Question: I need to have 2 draggable points in a figureCanvas. But I have a supplementary constraint: the 2 points must be linked by a line.
When I drag a point, of course (it wouldn't be funny otherwise), the line must be dynamically drawn, and still linked to the 2 points.

I managed to create the 2 draggable points, with this topic:
<URL>
I modified a bit the code to use it trough a subclass of FigureCanvas (to later include the graph in a PyQt application):
'''
import matplotlib.pyplot as plt
import matplotlib.patches as patches
class DraggablePoint:
# https://stackoverflow.com/questions/21654008/matplotlib-drag-overlapping-points-interactively
lock = None # only one can be animated at a time
def __init__(self, parent, x=0.1, y=0.1):
self.parent = parent
self.point = patches.Ellipse((x, y), 0.01, 0.03, fc='r', alpha=0.5)
self.x = x
self.y = y
parent.fig.axes[0].add_patch(self.point)
self.press = None
self.background = None
self.connect()
def connect(self):
'connect to all the events we need'
self.cidpress = self.point.figure.canvas.mpl_connect('button_press_event', self.on_press)
self.cidrelease = self.point.figure.canvas.mpl_connect('button_release_event', self.on_release)
self.cidmotion = self.point.figure.canvas.mpl_connect('motion_notify_event', self.on_motion)
def on_press(self, event):
if event.inaxes != self.point.axes: return
if DraggablePoint.lock is not None: return
contains, attrd = self.point.contains(event)
if not contains: return
self.press = (self.point.center), event.xdata, event.ydata
DraggablePoint.lock = self
# draw everything but the selected rectangle and store the pixel buffer
canvas = self.point.figure.canvas
axes = self.point.axes
self.point.set_animated(True)
canvas.draw()
self.background = canvas.copy_from_bbox(self.point.axes.bbox)
# now redraw just the rectangle
axes.draw_artist(self.point)
# and blit just the redrawn area
canvas.blit(axes.bbox)
def on_motion(self, event):
if DraggablePoint.lock is not self:
return
if event.inaxes != self.point.axes: return
self.point.center, xpress, ypress = self.press
dx = event.xdata - xpress
dy = event.ydata - ypress
self.point.center = (self.point.center[0]+dx, self.point.center[1]+dy)
canvas = self.point.figure.canvas
axes = self.point.axes
# restore the background region
canvas.restore_region(self.background)
# redraw just the current rectangle
axes.draw_artist(self.point)
# blit just the redrawn area
canvas.blit(axes.bbox)
def on_release(self, event):
'on release we reset the press data'
if DraggablePoint.lock is not self:
return
self.press = None
DraggablePoint.lock = None
# turn off the rect animation property and reset the background
self.point.set_animated(False)
self.background = None
# redraw the full figure
self.point.figure.canvas.draw()
self.x = self.point.center[0]
self.y = self.point.center[1]
def disconnect(self):
'disconnect all the stored connection ids'
self.point.figure.canvas.mpl_disconnect(self.cidpress)
self.point.figure.canvas.mpl_disconnect(self.cidrelease)
self.point.figure.canvas.mpl_disconnect(self.cidmotion)
'''
There will only be 2 points on the future graph, and I can access the other point from the class DraggablePoint trough self.parent.
I think I need to draw a line between the 2 points, in the function on_motion. But I tried and found nothing.
Do you have an idea about how to achieve that ?
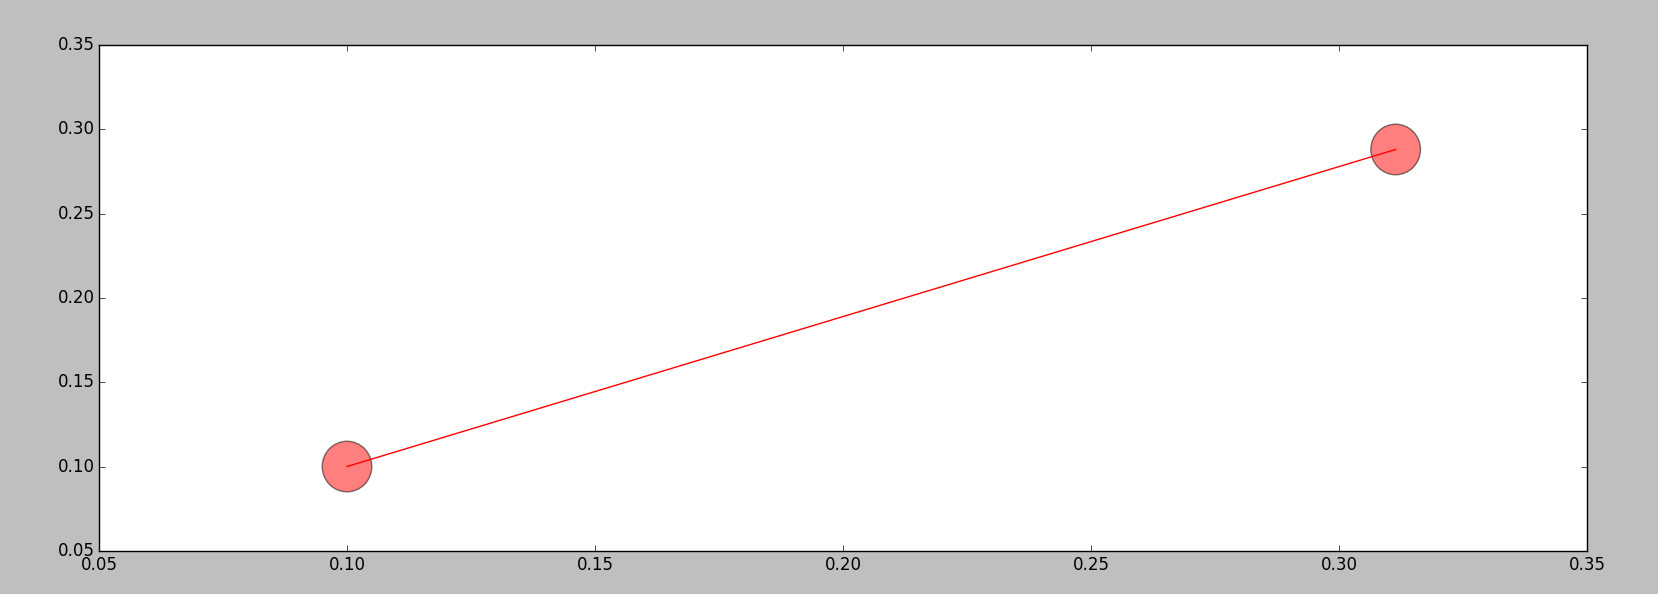
Answer: Ok I finally found the solution. I post it here for those who might need it. This code basically allow to have 2 draggable points linked by a line. If you move one of the points, the line follows. Very useful to make a baseline in scientific applications.
'''
import matplotlib.pyplot as plt
import matplotlib.patches as patches
from matplotlib.lines import Line2D
class DraggablePoint:
# http://stackoverflow.com/questions/21654008/matplotlib-drag-overlapping-points-interactively
lock = None # only one can be animated at a time
def __init__(self, parent, x=0.1, y=0.1, size=0.1):
self.parent = parent
self.point = patches.Ellipse((x, y), size, size * 3, fc='r', alpha=0.5, edgecolor='r')
self.x = x
self.y = y
parent.fig.axes[0].add_patch(self.point)
self.press = None
self.background = None
self.connect()
if self.parent.list_points:
line_x = [self.parent.list_points[0].x, self.x]
line_y = [self.parent.list_points[0].y, self.y]
self.line = Line2D(line_x, line_y, color='r', alpha=0.5)
parent.fig.axes[0].add_line(self.line)
def connect(self):
'connect to all the events we need'
self.cidpress = self.point.figure.canvas.mpl_connect('button_press_event', self.on_press)
self.cidrelease = self.point.figure.canvas.mpl_connect('button_release_event', self.on_release)
self.cidmotion = self.point.figure.canvas.mpl_connect('motion_notify_event', self.on_motion)
def on_press(self, event):
if event.inaxes != self.point.axes: return
if DraggablePoint.lock is not None: return
contains, attrd = self.point.contains(event)
if not contains: return
self.press = (self.point.center), event.xdata, event.ydata
DraggablePoint.lock = self
# draw everything but the selected rectangle and store the pixel buffer
canvas = self.point.figure.canvas
axes = self.point.axes
self.point.set_animated(True)
if self == self.parent.list_points[1]:
self.line.set_animated(True)
else:
self.parent.list_points[1].line.set_animated(True)
canvas.draw()
self.background = canvas.copy_from_bbox(self.point.axes.bbox)
# now redraw just the rectangle
axes.draw_artist(self.point)
# and blit just the redrawn area
canvas.blit(axes.bbox)
def on_motion(self, event):
if DraggablePoint.lock is not self:
return
if event.inaxes != self.point.axes: return
self.point.center, xpress, ypress = self.press
dx = event.xdata - xpress
dy = event.ydata - ypress
self.point.center = (self.point.center[0]+dx, self.point.center[1]+dy)
canvas = self.point.figure.canvas
axes = self.point.axes
# restore the background region
canvas.restore_region(self.background)
# redraw just the current rectangle
axes.draw_artist(self.point)
if self == self.parent.list_points[1]:
axes.draw_artist(self.line)
else:
self.parent.list_points[1].line.set_animated(True)
axes.draw_artist(self.parent.list_points[1].line)
self.x = self.point.center[0]
self.y = self.point.center[1]
if self == self.parent.list_points[1]:
line_x = [self.parent.list_points[0].x, self.x]
line_y = [self.parent.list_points[0].y, self.y]
self.line.set_data(line_x, line_y)
else:
line_x = [self.x, self.parent.list_points[1].x]
line_y = [self.y, self.parent.list_points[1].y]
self.parent.list_points[1].line.set_data(line_x, line_y)
# blit just the redrawn area
canvas.blit(axes.bbox)
def on_release(self, event):
'on release we reset the press data'
if DraggablePoint.lock is not self:
return
self.press = None
DraggablePoint.lock = None
# turn off the rect animation property and reset the background
self.point.set_animated(False)
if self == self.parent.list_points[1]:
self.line.set_animated(False)
else:
self.parent.list_points[1].line.set_animated(False)
self.background = None
# redraw the full figure
self.point.figure.canvas.draw()
self.x = self.point.center[0]
self.y = self.point.center[1]
def disconnect(self):
'disconnect all the stored connection ids'
self.point.figure.canvas.mpl_disconnect(self.cidpress)
self.point.figure.canvas.mpl_disconnect(self.cidrelease)
self.point.figure.canvas.mpl_disconnect(self.cidmotion)
'''
# UPDATE:
How to use the DraggablePoint class, with PyQt5:
'''
#!/usr/bin/python
# -*-coding:Utf-8 -*
import sys
import matplotlib
matplotlib.use("Qt5Agg")
from PyQt5 import QtWidgets, QtGui
from matplotlib.backends.backend_qt5agg import FigureCanvasQTAgg as FigureCanvas
from matplotlib.figure import Figure
# Personnal modules
from drag import DraggablePoint
class MyGraph(FigureCanvas):
"""A canvas that updates itself every second with a new plot."""
def __init__(self, parent=None, width=5, height=4, dpi=100):
self.fig = Figure(figsize=(width, height), dpi=dpi)
self.axes = self.fig.add_subplot(111)
self.axes.grid(True)
FigureCanvas.__init__(self, self.fig)
self.setParent(parent)
FigureCanvas.setSizePolicy(self,
QtWidgets.QSizePolicy.Expanding,
QtWidgets.QSizePolicy.Expanding)
FigureCanvas.updateGeometry(self)
# To store the 2 draggable points
self.list_points = []
self.show()
self.plotDraggablePoints([0.1, 0.1], [0.2, 0.2], [0.1, 0.1])
def plotDraggablePoints(self, xy1, xy2, size=None):
"""Plot and define the 2 draggable points of the baseline"""
# del(self.list_points[:])
self.list_points.append(DraggablePoint(self, xy1[0], xy1[1], size))
self.list_points.append(DraggablePoint(self, xy2[0], xy2[1], size))
self.updateFigure()
def clearFigure(self):
"""Clear the graph"""
self.axes.clear()
self.axes.grid(True)
del(self.list_points[:])
self.updateFigure()
def updateFigure(self):
"""Update the graph. Necessary, to call after each plot"""
self.draw()
if __name__ == '__main__':
app = QtWidgets.QApplication(sys.argv)
ex = MyGraph()
sys.exit(app.exec_())
'''